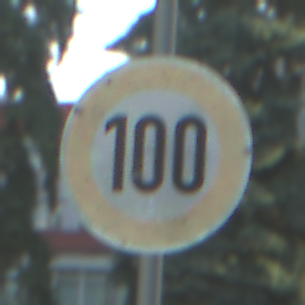
Verkehrszeichen: Geschwindigkeit100
Umgebung: Outdoor, Suburban
Tageszeit: SunriseSunset
Wetter: PartlyCloudy
Licht: Natural
Jahreszeit: NotSpecified
Kontrast: MediumContrast